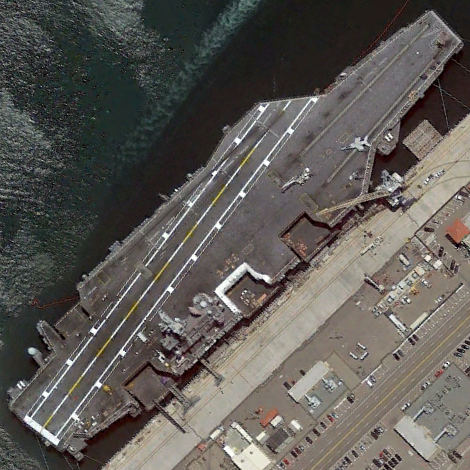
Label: aircraft_carrier